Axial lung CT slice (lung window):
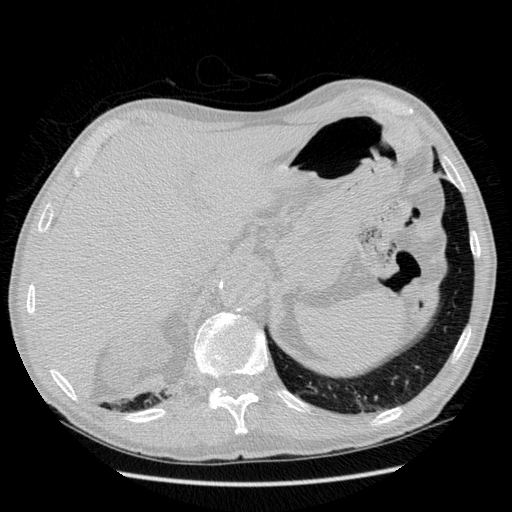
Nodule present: no